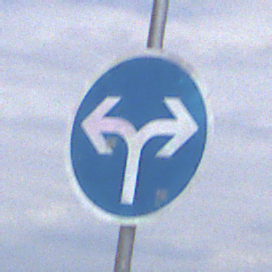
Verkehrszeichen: VorgeschriebeneFahrtrichtungRechtsOderLinks
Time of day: Midday
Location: Outdoor (Nature)
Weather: PartlyCloudy
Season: NotSpecified
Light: Natural